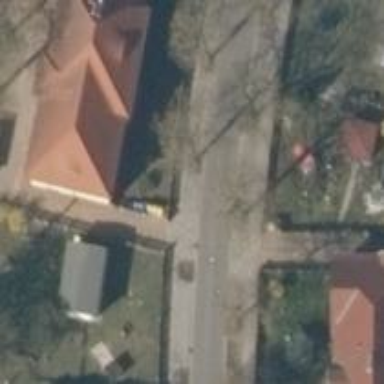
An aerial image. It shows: Residential road with asphalt surface. Both sides have sidewalks.